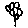
Label: flower